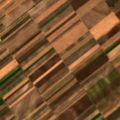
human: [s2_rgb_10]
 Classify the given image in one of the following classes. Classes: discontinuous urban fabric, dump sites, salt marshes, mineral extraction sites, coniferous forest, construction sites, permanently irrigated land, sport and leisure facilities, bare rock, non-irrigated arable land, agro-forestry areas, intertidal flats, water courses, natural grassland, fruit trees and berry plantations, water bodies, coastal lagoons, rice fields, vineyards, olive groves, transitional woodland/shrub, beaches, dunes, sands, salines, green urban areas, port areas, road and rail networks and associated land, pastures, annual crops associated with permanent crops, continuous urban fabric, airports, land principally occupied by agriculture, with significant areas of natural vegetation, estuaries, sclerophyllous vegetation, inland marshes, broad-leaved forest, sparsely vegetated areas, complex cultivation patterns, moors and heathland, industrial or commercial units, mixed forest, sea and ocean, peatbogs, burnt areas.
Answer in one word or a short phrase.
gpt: non-irrigated arable land